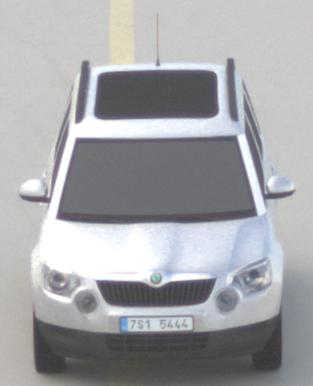
Make: Skoda
Model: Yeti 1.2 TSI
Detailed model: Yeti
Model produced from: 2009/11
Model produced until: 2011/10
Doors: 5
Color: white
Road condition: dry road
Daytime: morning or afternoon
Contrast: low contrast